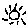
Label: sun